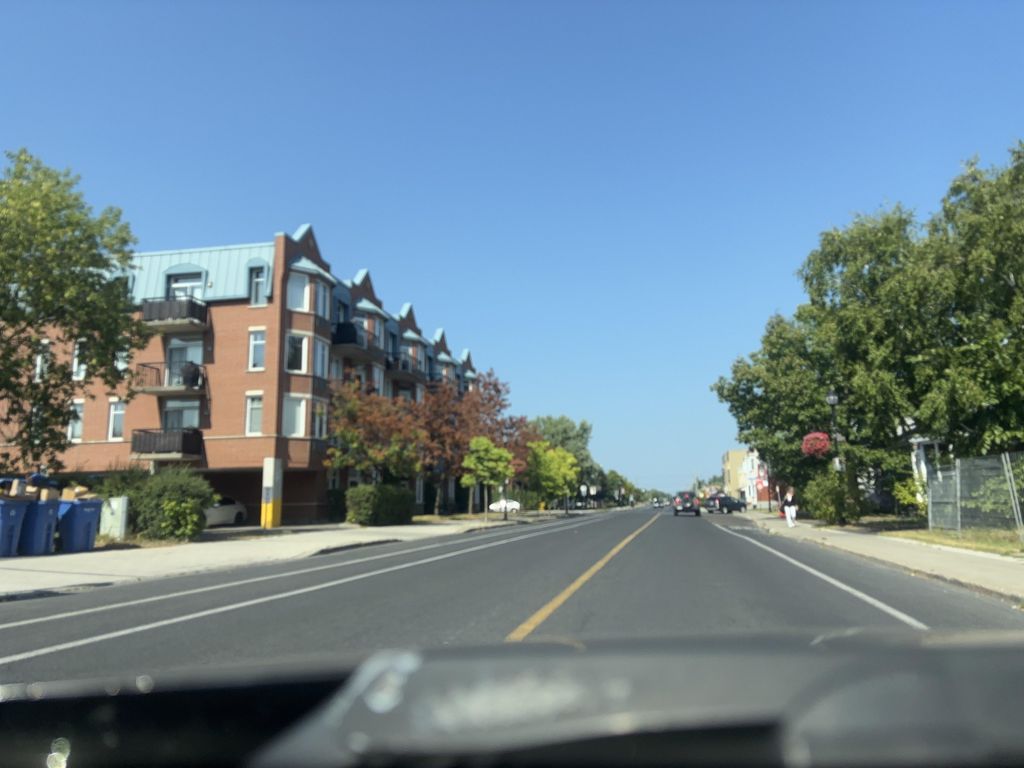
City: montreal